Chest X-ray. View position: PA
Patient age: 51
Patient sex: M
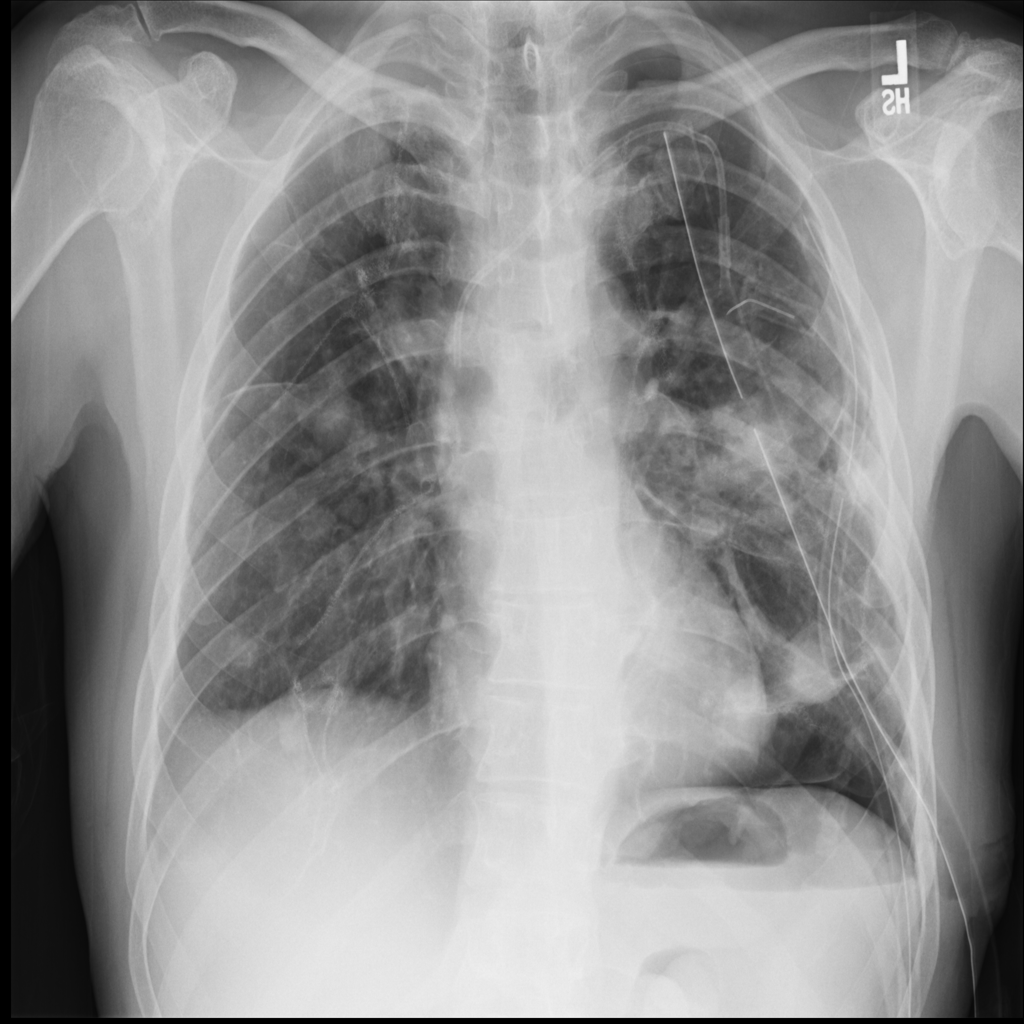
Finding: Pneumothorax